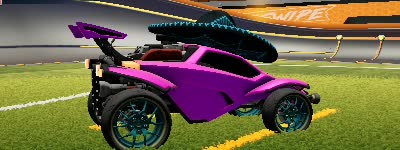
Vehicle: octane